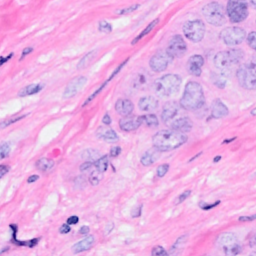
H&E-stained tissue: Breast